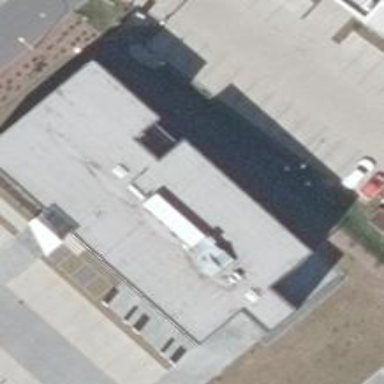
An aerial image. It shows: Office building with flat roof.